Current action and preconditions to check: trajectory_clear

Your task: For each precondition in the list above, predict whether it will hold at this action.

Consider the current scene as observed from the mobile robot's camera, and analyze the predicted future states of all dynamic agents (e.g., people, animals, vehicles, or any moving entities) within the NEXT SECOND.

IMPORTANT: Only answer "very likely" if you are absolutely certain—based on strong, clear evidence—that a dynamic agent will violate the precondition in the predicted future state. Do NOT answer "very likely" for unlikely, ambiguous, or low-probability risks.

Ask yourself for each precondition: Is there a high probability, with clear and convincing evidence, that the predicted future states of any dynamic agent will interfere with the predicted future state of the currently executing action within the NEXT SECOND, causing that precondition to fail?

Assess the risk level based on these predictions. Use "likely" or "very likely" if motions create a clear risk of interference.

Use "neutral" or "improbable" if agents are nearby but their predicted paths are clearly diverging or non-conflicting.

Failure Risk Categories: "very improbable", "improbable", "neutral", "likely", "very likely"

Answer Format: Output ONLY the probability_of_failure value from these categories: "very improbable", "improbable", "neutral", "likely", "very likely"

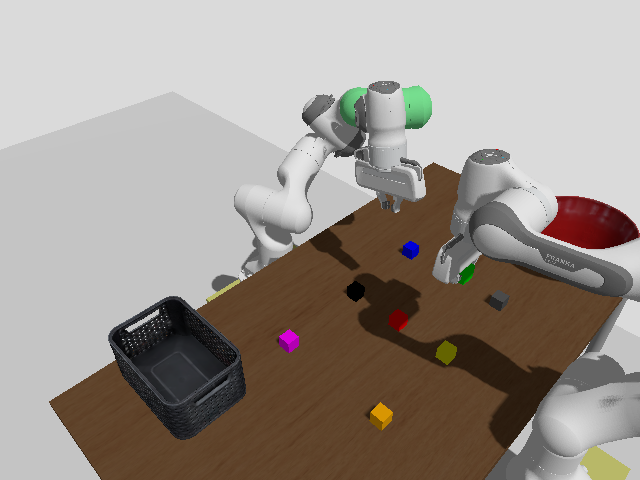

Answer: improbable